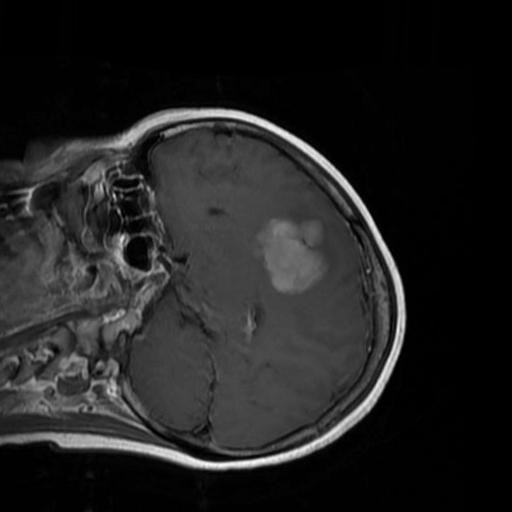
Label: brain_menin